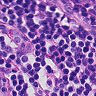
Metastatic tissue present: no